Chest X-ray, AP view. Patient: 22 years old, sex M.
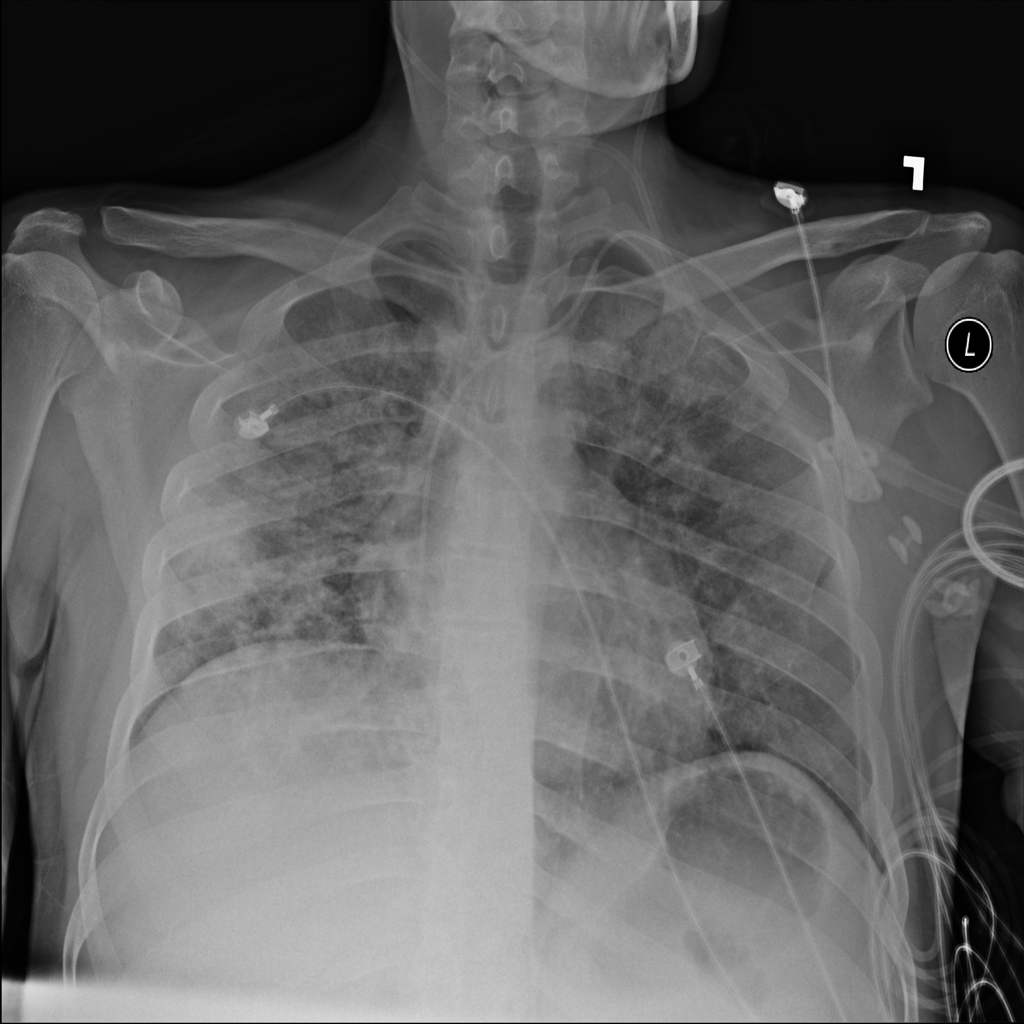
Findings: No Finding